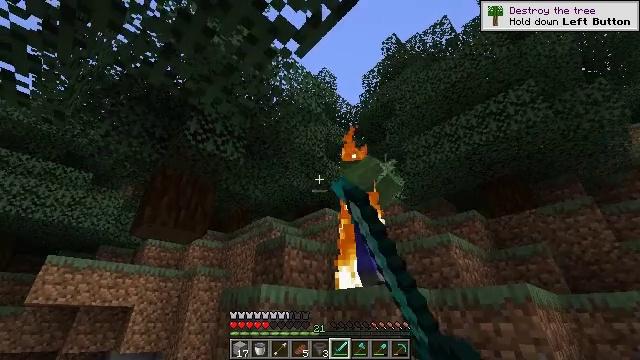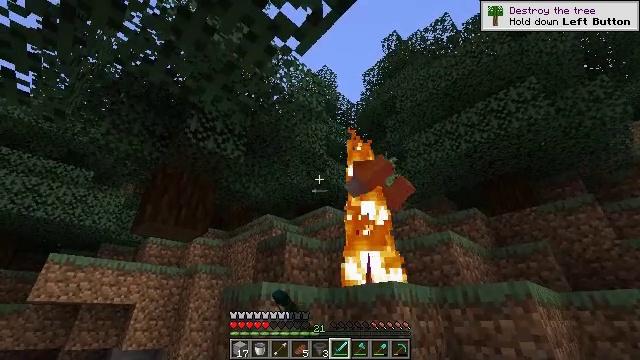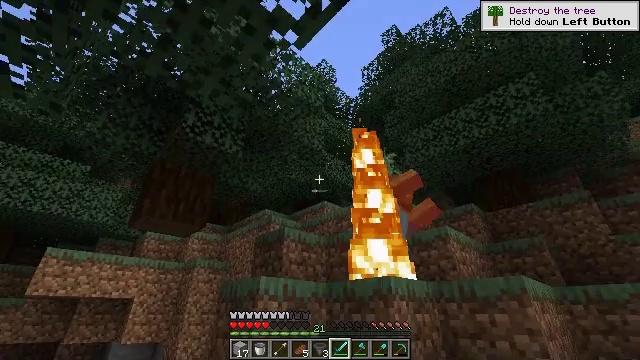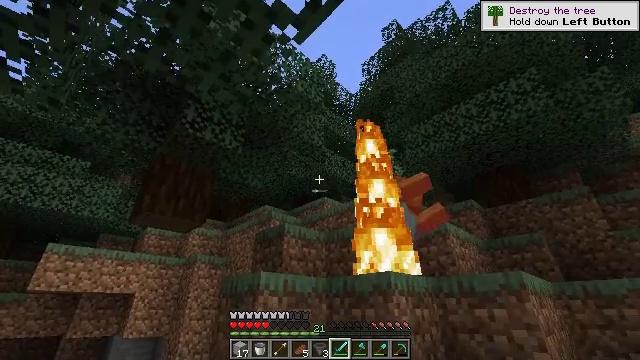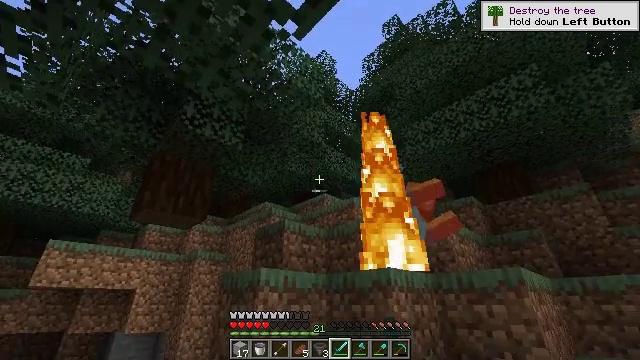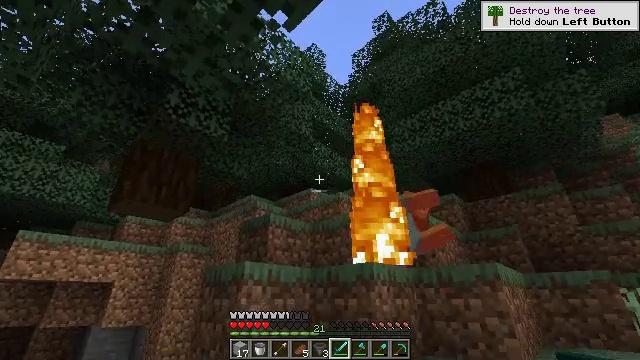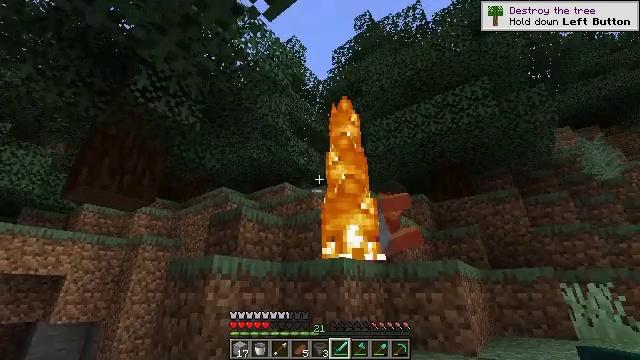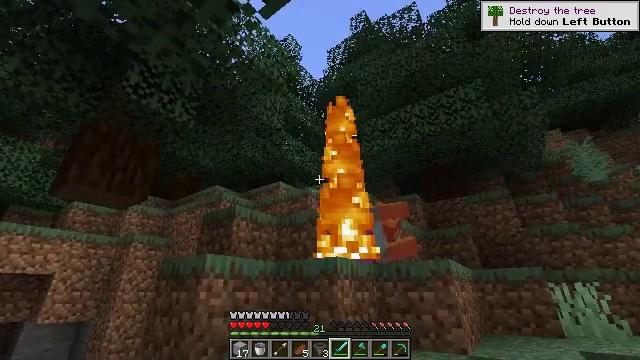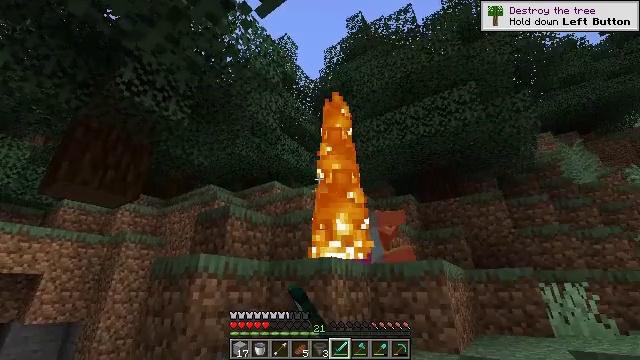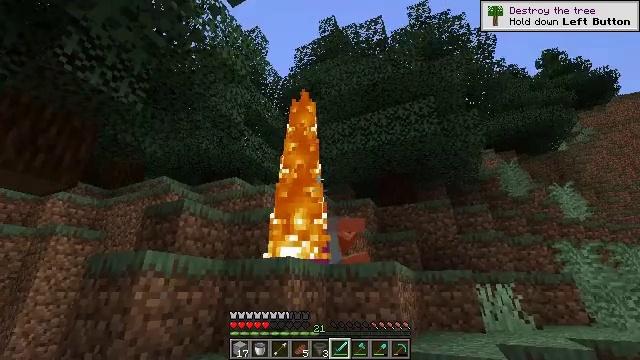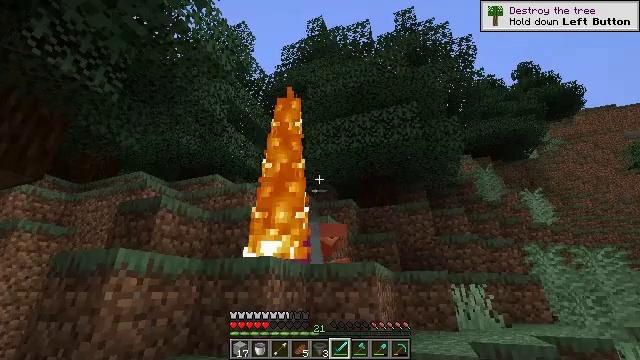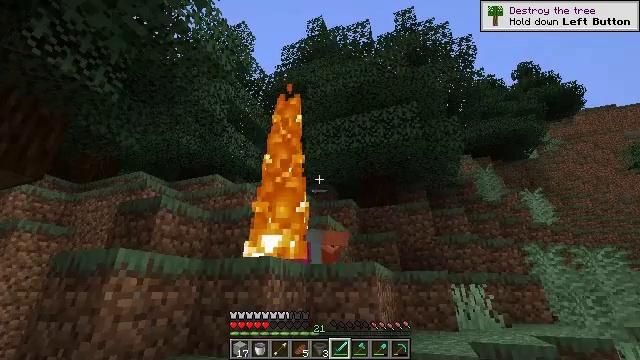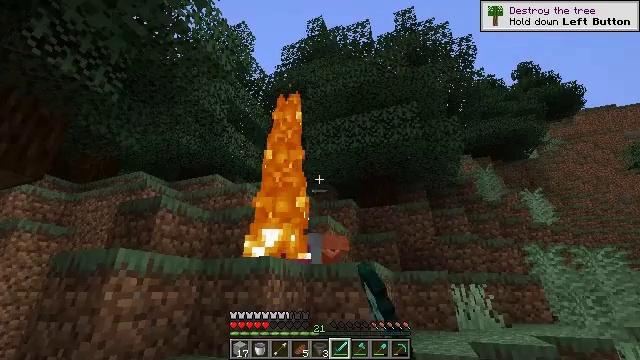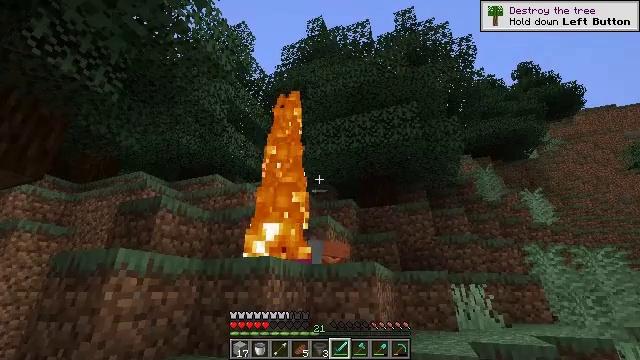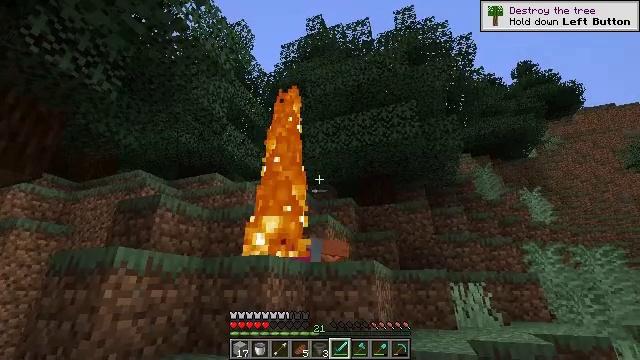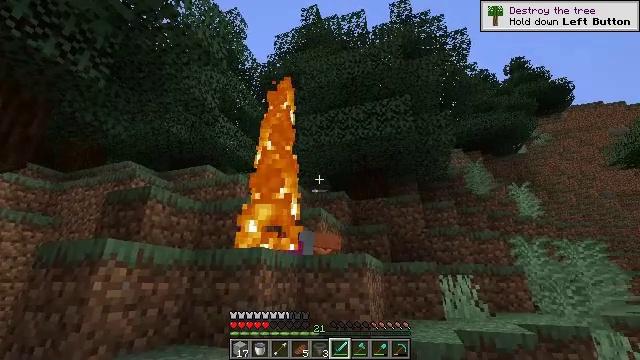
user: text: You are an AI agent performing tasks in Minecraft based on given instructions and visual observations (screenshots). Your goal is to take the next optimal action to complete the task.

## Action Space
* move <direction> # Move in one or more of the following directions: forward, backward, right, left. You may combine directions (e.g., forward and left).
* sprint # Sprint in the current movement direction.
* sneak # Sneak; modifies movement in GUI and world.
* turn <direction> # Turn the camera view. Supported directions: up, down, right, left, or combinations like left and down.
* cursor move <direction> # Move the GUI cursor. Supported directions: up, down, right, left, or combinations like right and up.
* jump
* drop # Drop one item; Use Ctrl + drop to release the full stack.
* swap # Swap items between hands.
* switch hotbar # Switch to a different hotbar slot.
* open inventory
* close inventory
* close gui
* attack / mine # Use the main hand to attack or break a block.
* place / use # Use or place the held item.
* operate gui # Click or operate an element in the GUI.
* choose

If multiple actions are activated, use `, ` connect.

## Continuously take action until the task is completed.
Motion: motion action
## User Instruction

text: Gather materials from the sweet berry bush.
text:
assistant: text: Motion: attack / mine
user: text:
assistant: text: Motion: turn down, attack / mine
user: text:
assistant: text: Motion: no_op
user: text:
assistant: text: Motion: no_op
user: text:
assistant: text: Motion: turn right and down
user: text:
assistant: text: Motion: turn right and down
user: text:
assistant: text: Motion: turn right, attack / mine
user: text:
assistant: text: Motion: turn right, attack / mine
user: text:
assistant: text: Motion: turn right, attack / mine
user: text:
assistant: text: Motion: turn right
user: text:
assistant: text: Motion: attack / mine
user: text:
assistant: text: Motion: attack / mine
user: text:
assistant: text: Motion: attack / mine
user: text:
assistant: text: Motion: attack / mine
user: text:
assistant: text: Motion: turn right and down
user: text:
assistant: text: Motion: turn right and down
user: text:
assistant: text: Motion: turn right and down
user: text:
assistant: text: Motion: move forward, turn right and down
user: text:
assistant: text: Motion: move forward, turn right and down
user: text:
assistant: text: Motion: move forward, turn right and down
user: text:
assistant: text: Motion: move forward, turn right and down
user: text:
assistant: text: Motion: move forward, turn right
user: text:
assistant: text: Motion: move forward and move left
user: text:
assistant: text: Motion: move forward and move left
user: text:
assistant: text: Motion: move forward and move left
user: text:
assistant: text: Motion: move forward and move left
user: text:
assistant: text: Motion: move forward and move left
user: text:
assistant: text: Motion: move forward and move left, turn right
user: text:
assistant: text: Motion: move forward and move left, turn right
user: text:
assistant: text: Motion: move forward and move left, turn right